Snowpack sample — Loveland Pass, Silver Plume, Colorado, USA (1/12/25, 11:40 AM MST)
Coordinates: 39.66, -105.88
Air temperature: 7 °F
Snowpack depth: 140 cm
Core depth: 10 cm
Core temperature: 41 °F
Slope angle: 11°, slope face: 30°
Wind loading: high
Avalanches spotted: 2
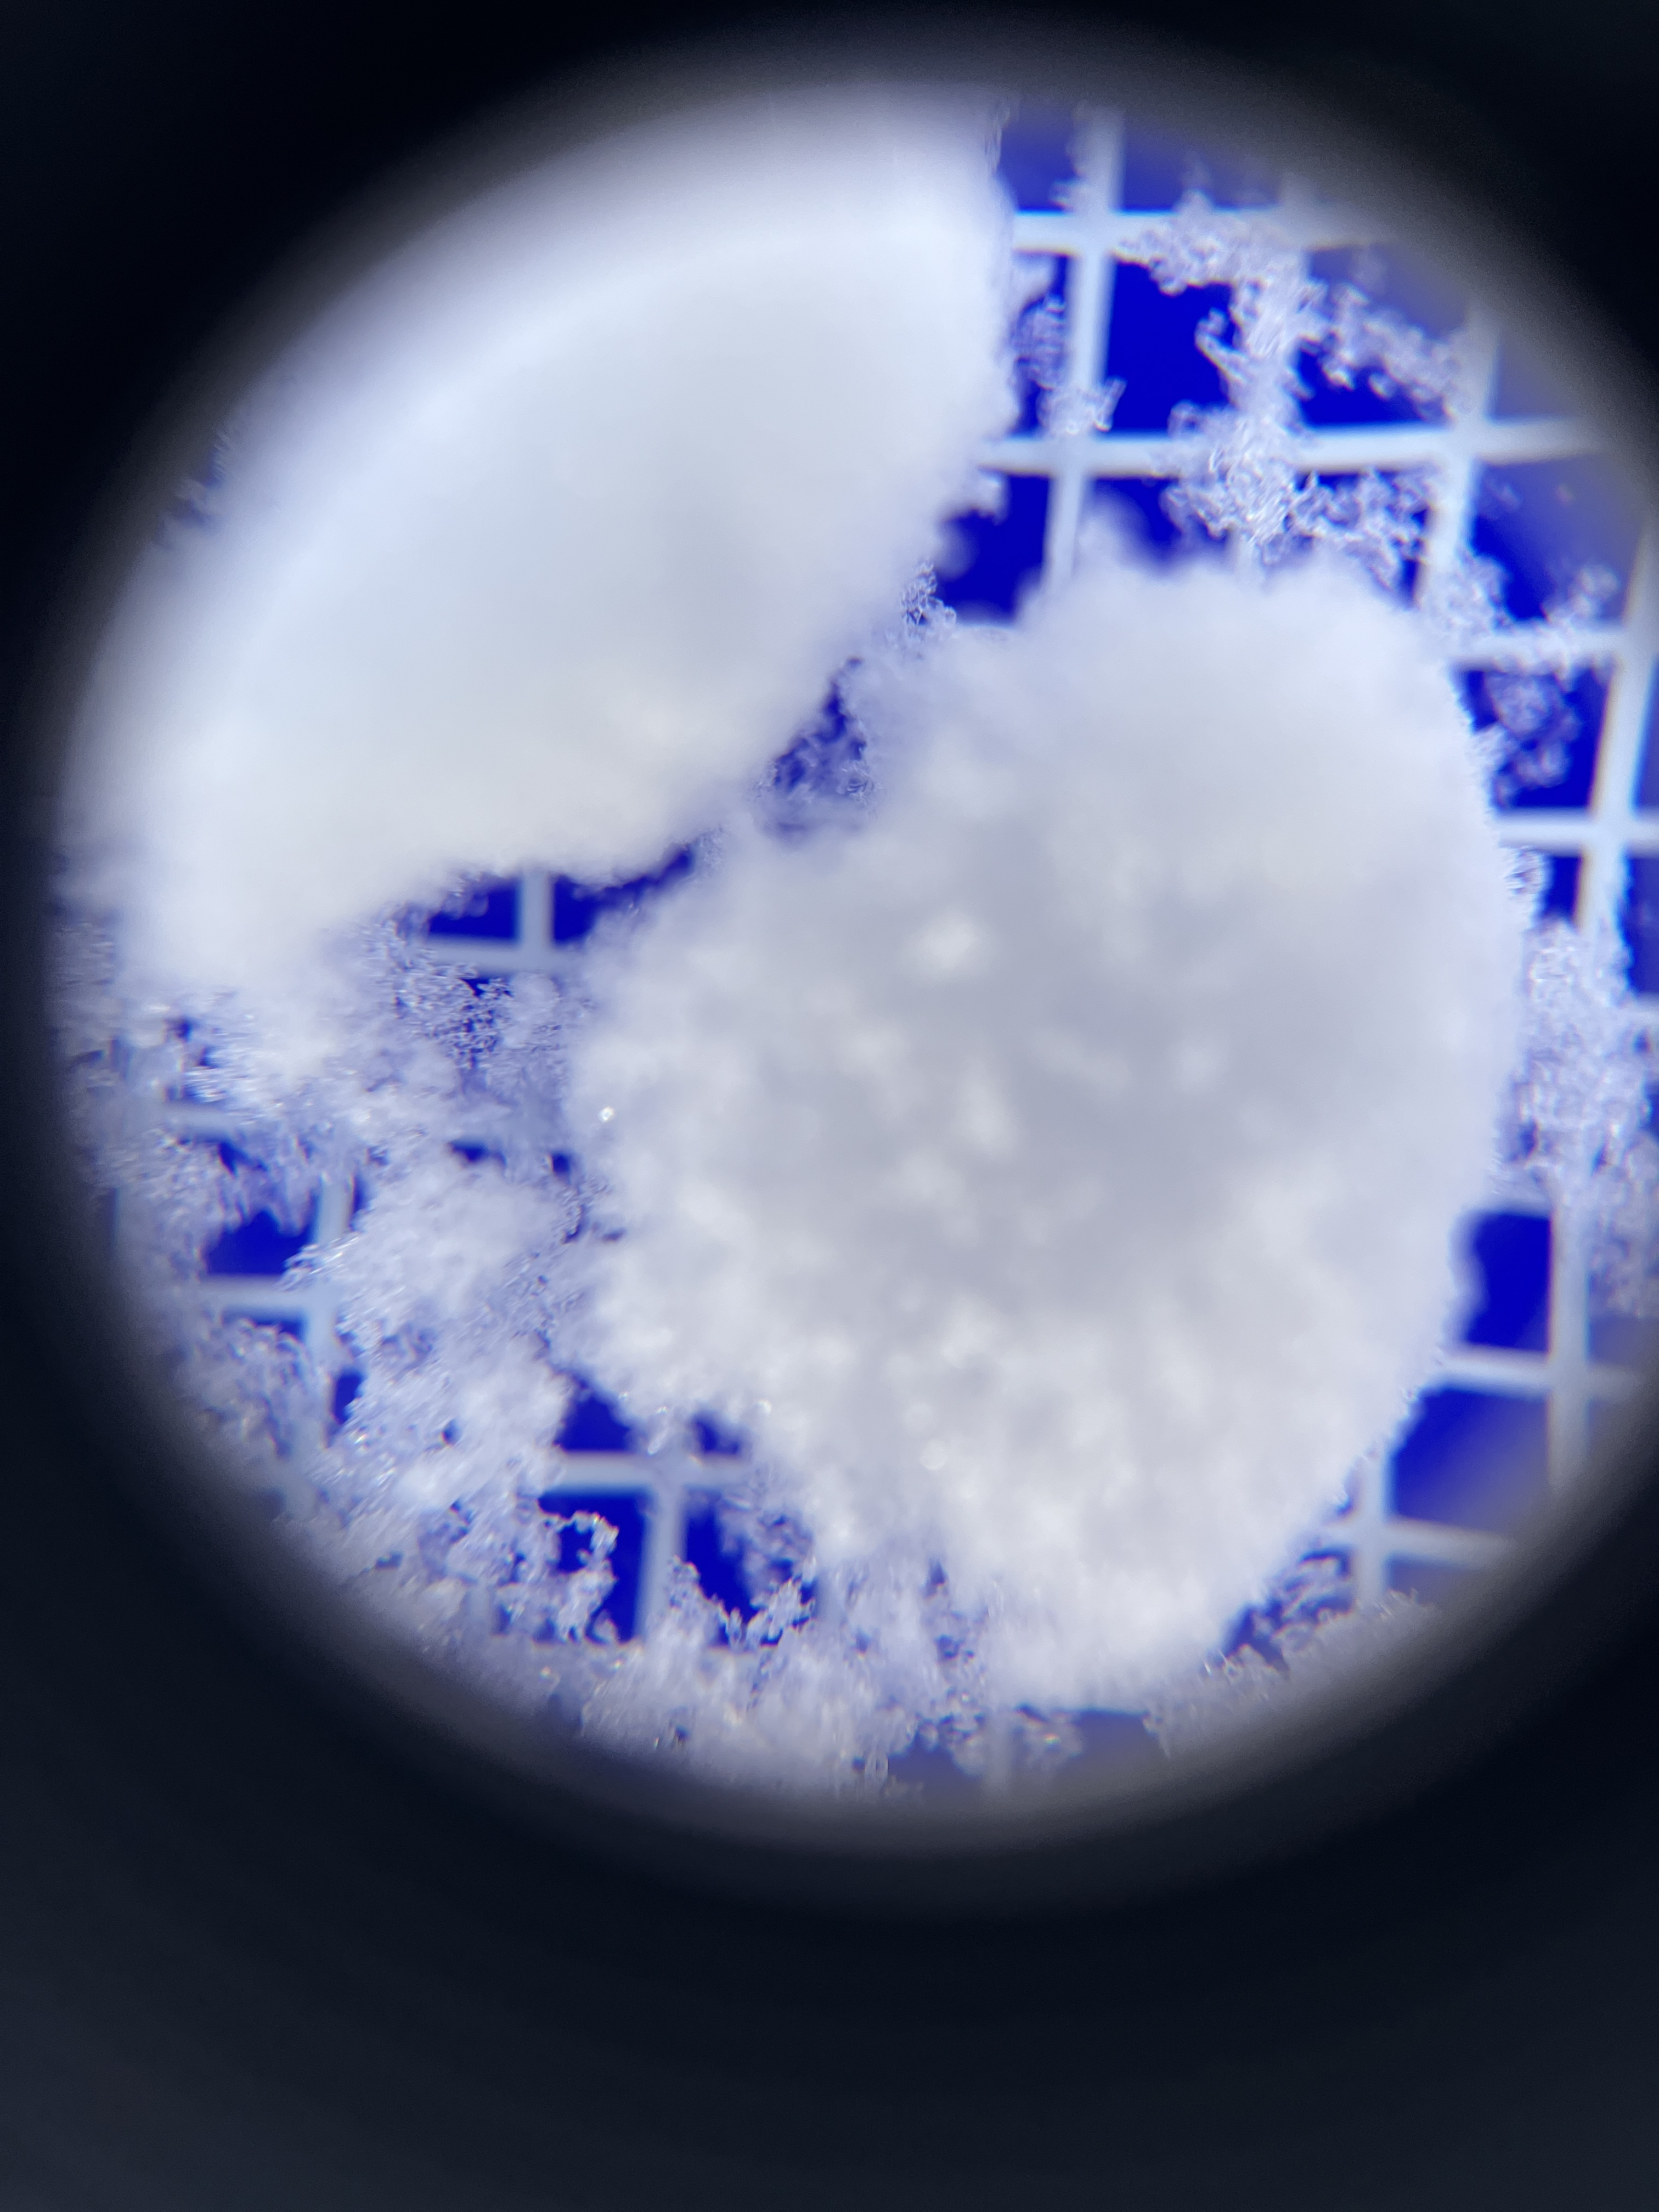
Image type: magnified_profile
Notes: Pilot using slightly modified coring method that took too large segment for snow profile picturing, advised not to use in higher level models. Two avalanche on south face nearby, partially cloudy with light snow in the last 24 hours. Lots of wind loading on eastern features.